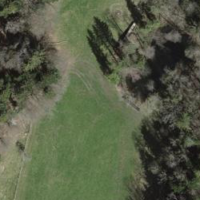
EUNIS habitat code: 44
Species observed at this site:
Campanula trachelium